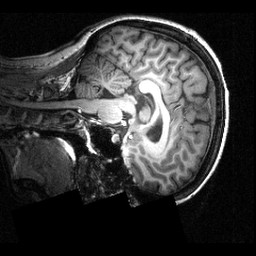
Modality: T1w
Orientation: sagittal
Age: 23
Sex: female
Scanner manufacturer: siemens
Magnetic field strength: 3.951 T
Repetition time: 1.5 s
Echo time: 0.00335 s